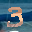
Label: 3